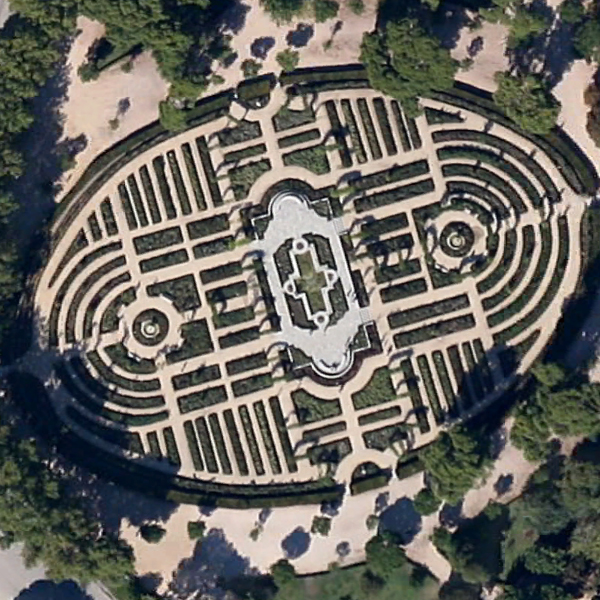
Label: Square